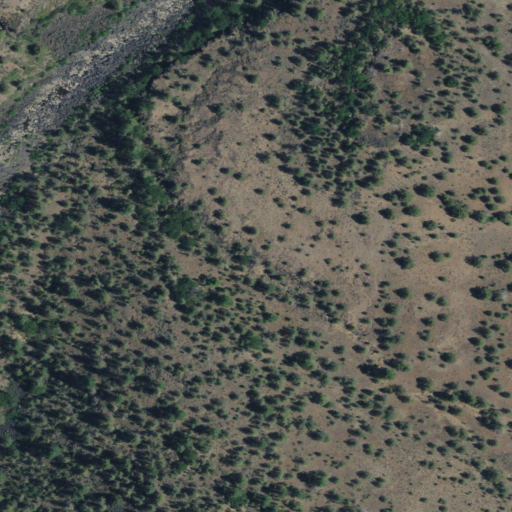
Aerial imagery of valley in California named North Gulch containing evergreen forest, shrub, and barren land